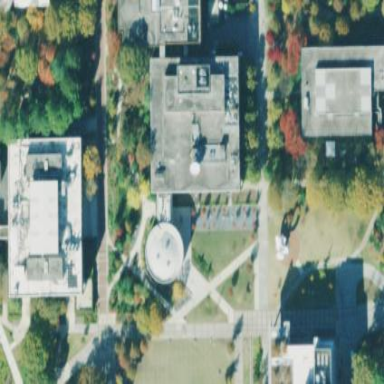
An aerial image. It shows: Academic/research building at Gatech.